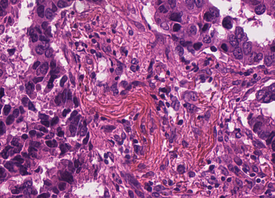
Tumor epithelial tissue: yes
Tumor-associated stroma tissue: yes
Normal tissue: no